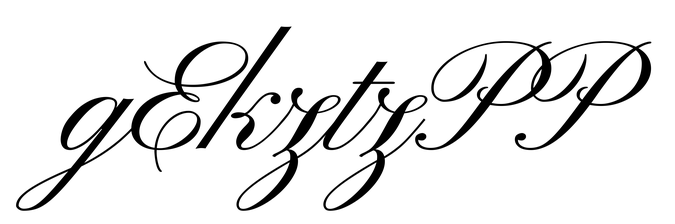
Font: PinyonScript-Regular